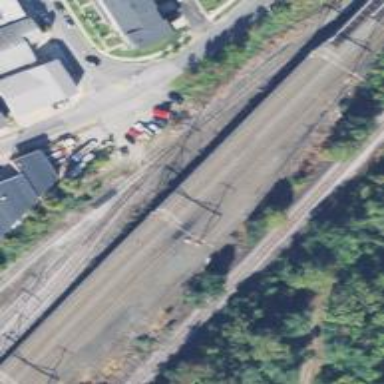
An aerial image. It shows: Abandoned railway.